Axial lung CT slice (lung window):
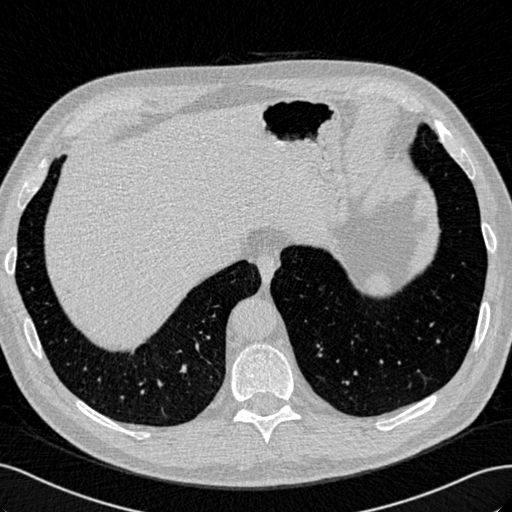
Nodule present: no